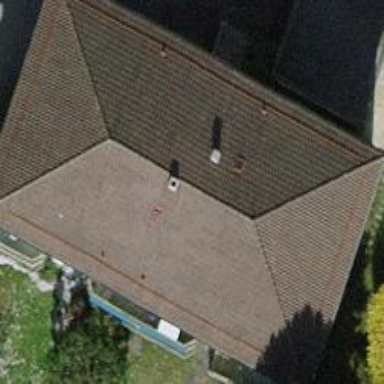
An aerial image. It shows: Hipped-roof building with apartments.